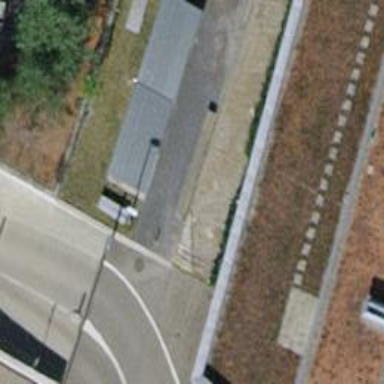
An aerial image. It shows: Bollard barrier.